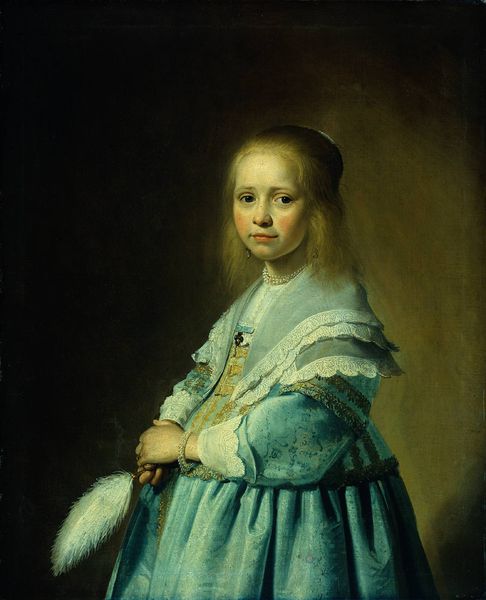
Titel: Porträt eines Mädchens in blau
Künstler: Jan Cornelisz. Verspronck
Standort: Amsterdam
Institution: Rijksmuseum
Schlagwörter: blau, feder, gemälde, hand, schatten, weiß, gelb, grün, mädchen, ocker, braun, frau, haar, kleid, licht, mund, nase, ohrring, schmuck, schwarz, türkis, blick, gürtel, rot, schal, tuch, fächer, malerei, rock, blond, jung, wand, augen, barock, bluse, falten, gesicht, kragen, samt, spitze, stehen, ärmel, bildnis, hände, niederlande, portrait, porträt, gewand, gold, haare, halbfigur, mantel, stoff, kind, ohrringe, spitzen, blässe, borte, perlen, poträt, rokoko, seide, deutschland, hellblau, infantin, lächeln, spanien, wangen, kette, dick, goya, robe, glatt, rüschen, fein, lächelnd, ring, halskette, ketten, manschetten, niederländisch, brokat, damast, armband, armreif, höfisch, velazquez, erwachsen, golf, okker, ballkleid, rembrand, borten, kettchen, klied, lächelt, armkette, mangeten, spanie, armkettchen, fen